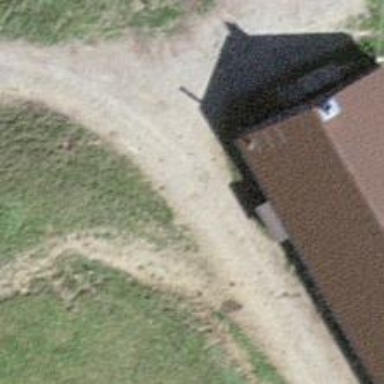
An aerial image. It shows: Path.